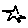
Label: star